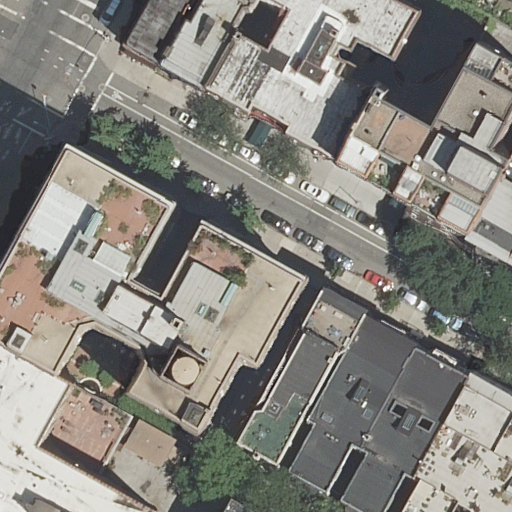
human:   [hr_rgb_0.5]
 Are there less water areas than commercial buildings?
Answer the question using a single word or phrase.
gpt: no

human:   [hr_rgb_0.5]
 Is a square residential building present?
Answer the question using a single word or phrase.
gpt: no

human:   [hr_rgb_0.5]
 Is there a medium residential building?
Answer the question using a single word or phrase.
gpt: yes

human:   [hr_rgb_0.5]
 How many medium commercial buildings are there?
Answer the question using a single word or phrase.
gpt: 0

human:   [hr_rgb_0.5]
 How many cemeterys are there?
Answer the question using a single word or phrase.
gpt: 0

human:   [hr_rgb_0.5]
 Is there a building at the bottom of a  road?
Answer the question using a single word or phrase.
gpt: yes

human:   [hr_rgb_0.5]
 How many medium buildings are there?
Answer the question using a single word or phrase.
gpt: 6

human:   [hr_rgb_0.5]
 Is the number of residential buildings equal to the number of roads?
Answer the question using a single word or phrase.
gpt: no

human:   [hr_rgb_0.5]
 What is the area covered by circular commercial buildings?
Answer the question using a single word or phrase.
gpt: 0m2

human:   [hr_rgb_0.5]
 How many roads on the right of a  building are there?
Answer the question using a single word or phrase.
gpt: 0

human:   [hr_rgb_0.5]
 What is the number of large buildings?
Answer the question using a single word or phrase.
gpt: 4

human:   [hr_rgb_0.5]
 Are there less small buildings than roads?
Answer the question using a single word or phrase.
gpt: no

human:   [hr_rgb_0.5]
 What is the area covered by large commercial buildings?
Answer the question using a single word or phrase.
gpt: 0m2

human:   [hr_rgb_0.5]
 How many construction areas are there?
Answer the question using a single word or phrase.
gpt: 0

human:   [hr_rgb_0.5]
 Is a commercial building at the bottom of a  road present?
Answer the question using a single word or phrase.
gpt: no

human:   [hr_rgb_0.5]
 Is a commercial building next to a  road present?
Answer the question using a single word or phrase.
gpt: no

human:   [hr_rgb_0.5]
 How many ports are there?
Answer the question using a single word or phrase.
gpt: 0

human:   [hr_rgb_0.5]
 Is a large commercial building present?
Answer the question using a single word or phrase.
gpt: no

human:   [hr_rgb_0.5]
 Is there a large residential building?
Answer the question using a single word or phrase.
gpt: yes

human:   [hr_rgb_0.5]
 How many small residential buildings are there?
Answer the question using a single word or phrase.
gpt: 3

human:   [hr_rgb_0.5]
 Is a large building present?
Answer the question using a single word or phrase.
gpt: yes

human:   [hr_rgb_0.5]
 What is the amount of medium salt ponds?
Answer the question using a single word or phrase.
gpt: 0

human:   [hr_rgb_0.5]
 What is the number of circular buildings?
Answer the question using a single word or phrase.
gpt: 0

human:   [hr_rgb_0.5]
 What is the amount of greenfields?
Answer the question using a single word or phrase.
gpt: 0

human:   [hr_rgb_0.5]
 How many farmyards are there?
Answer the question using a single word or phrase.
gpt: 0

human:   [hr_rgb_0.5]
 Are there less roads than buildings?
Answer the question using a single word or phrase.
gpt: yes

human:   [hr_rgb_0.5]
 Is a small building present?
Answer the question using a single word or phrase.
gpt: yes

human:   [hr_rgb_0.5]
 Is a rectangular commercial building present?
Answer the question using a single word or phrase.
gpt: no

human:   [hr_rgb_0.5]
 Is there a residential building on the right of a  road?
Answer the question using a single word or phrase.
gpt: yes

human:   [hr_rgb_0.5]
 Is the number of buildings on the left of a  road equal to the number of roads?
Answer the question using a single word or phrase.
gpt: yes

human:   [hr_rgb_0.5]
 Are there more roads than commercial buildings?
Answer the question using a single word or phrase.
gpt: yes

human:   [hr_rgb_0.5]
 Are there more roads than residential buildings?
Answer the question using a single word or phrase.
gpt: no

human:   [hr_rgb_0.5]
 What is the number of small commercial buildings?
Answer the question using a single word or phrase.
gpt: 0

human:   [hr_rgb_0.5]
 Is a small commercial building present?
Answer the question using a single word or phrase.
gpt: no

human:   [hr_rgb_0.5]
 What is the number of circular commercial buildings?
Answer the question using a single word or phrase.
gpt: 0

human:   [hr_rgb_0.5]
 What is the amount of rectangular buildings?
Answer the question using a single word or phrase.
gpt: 4